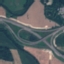
Land use / land cover: Highway